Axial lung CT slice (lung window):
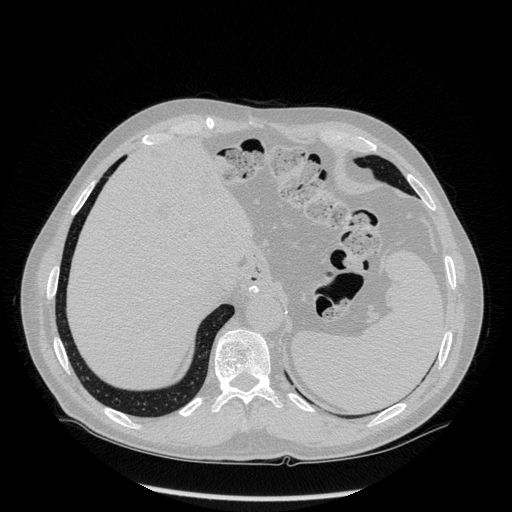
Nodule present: no